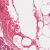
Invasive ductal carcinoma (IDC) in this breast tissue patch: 0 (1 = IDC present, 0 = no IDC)